Question: I've got a working combination chart. Line + columns.
The line is at the bottom of the chart because the numbers are low (between 5 - 10%). The columns' numbers are around 80% so they're up to the top of the chart. This is normal behavior.
I looked everywhere in the docs but can't find a solution...

thanks in advance,
Bart
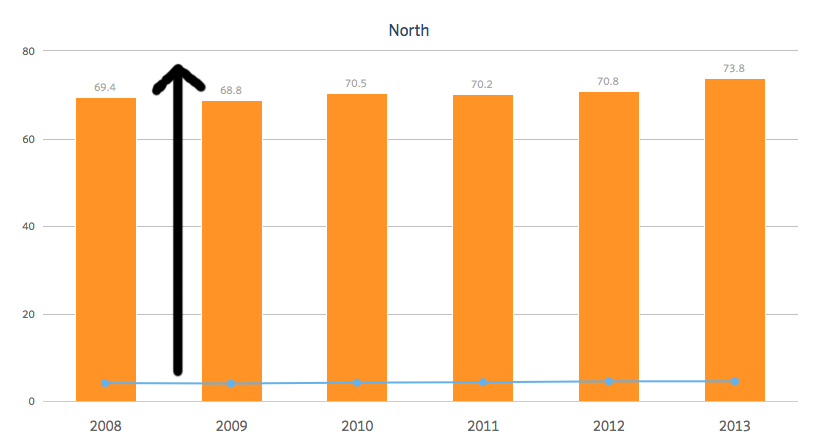
Answer: You can use second yAxis, so you will be able to set extremes, which will work as your offset, see: <URL>
'''
var chart = new Highcharts.Chart({
chart: {
renderTo: 'container'
},
xAxis: {
categories: ['01/02/2012', '01/03/2012', '01/04/2012', '01/05/2012', '01/06/2012', '01/07/2012']
},
yAxis: [{
// default options
}, {
opposite: true,
min: 0,
max: 5
}],
series: [{
type: 'column',
data: [29.9, 71.5, 106.4, 129.2, 144.0, 176.0]
}, {
type: 'line',
data: [4, 4, 4, 4, 4, 4],
yAxis: 1
}]
});
'''